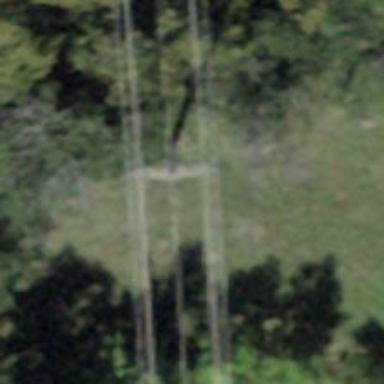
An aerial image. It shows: Power line is depicted.